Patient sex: M
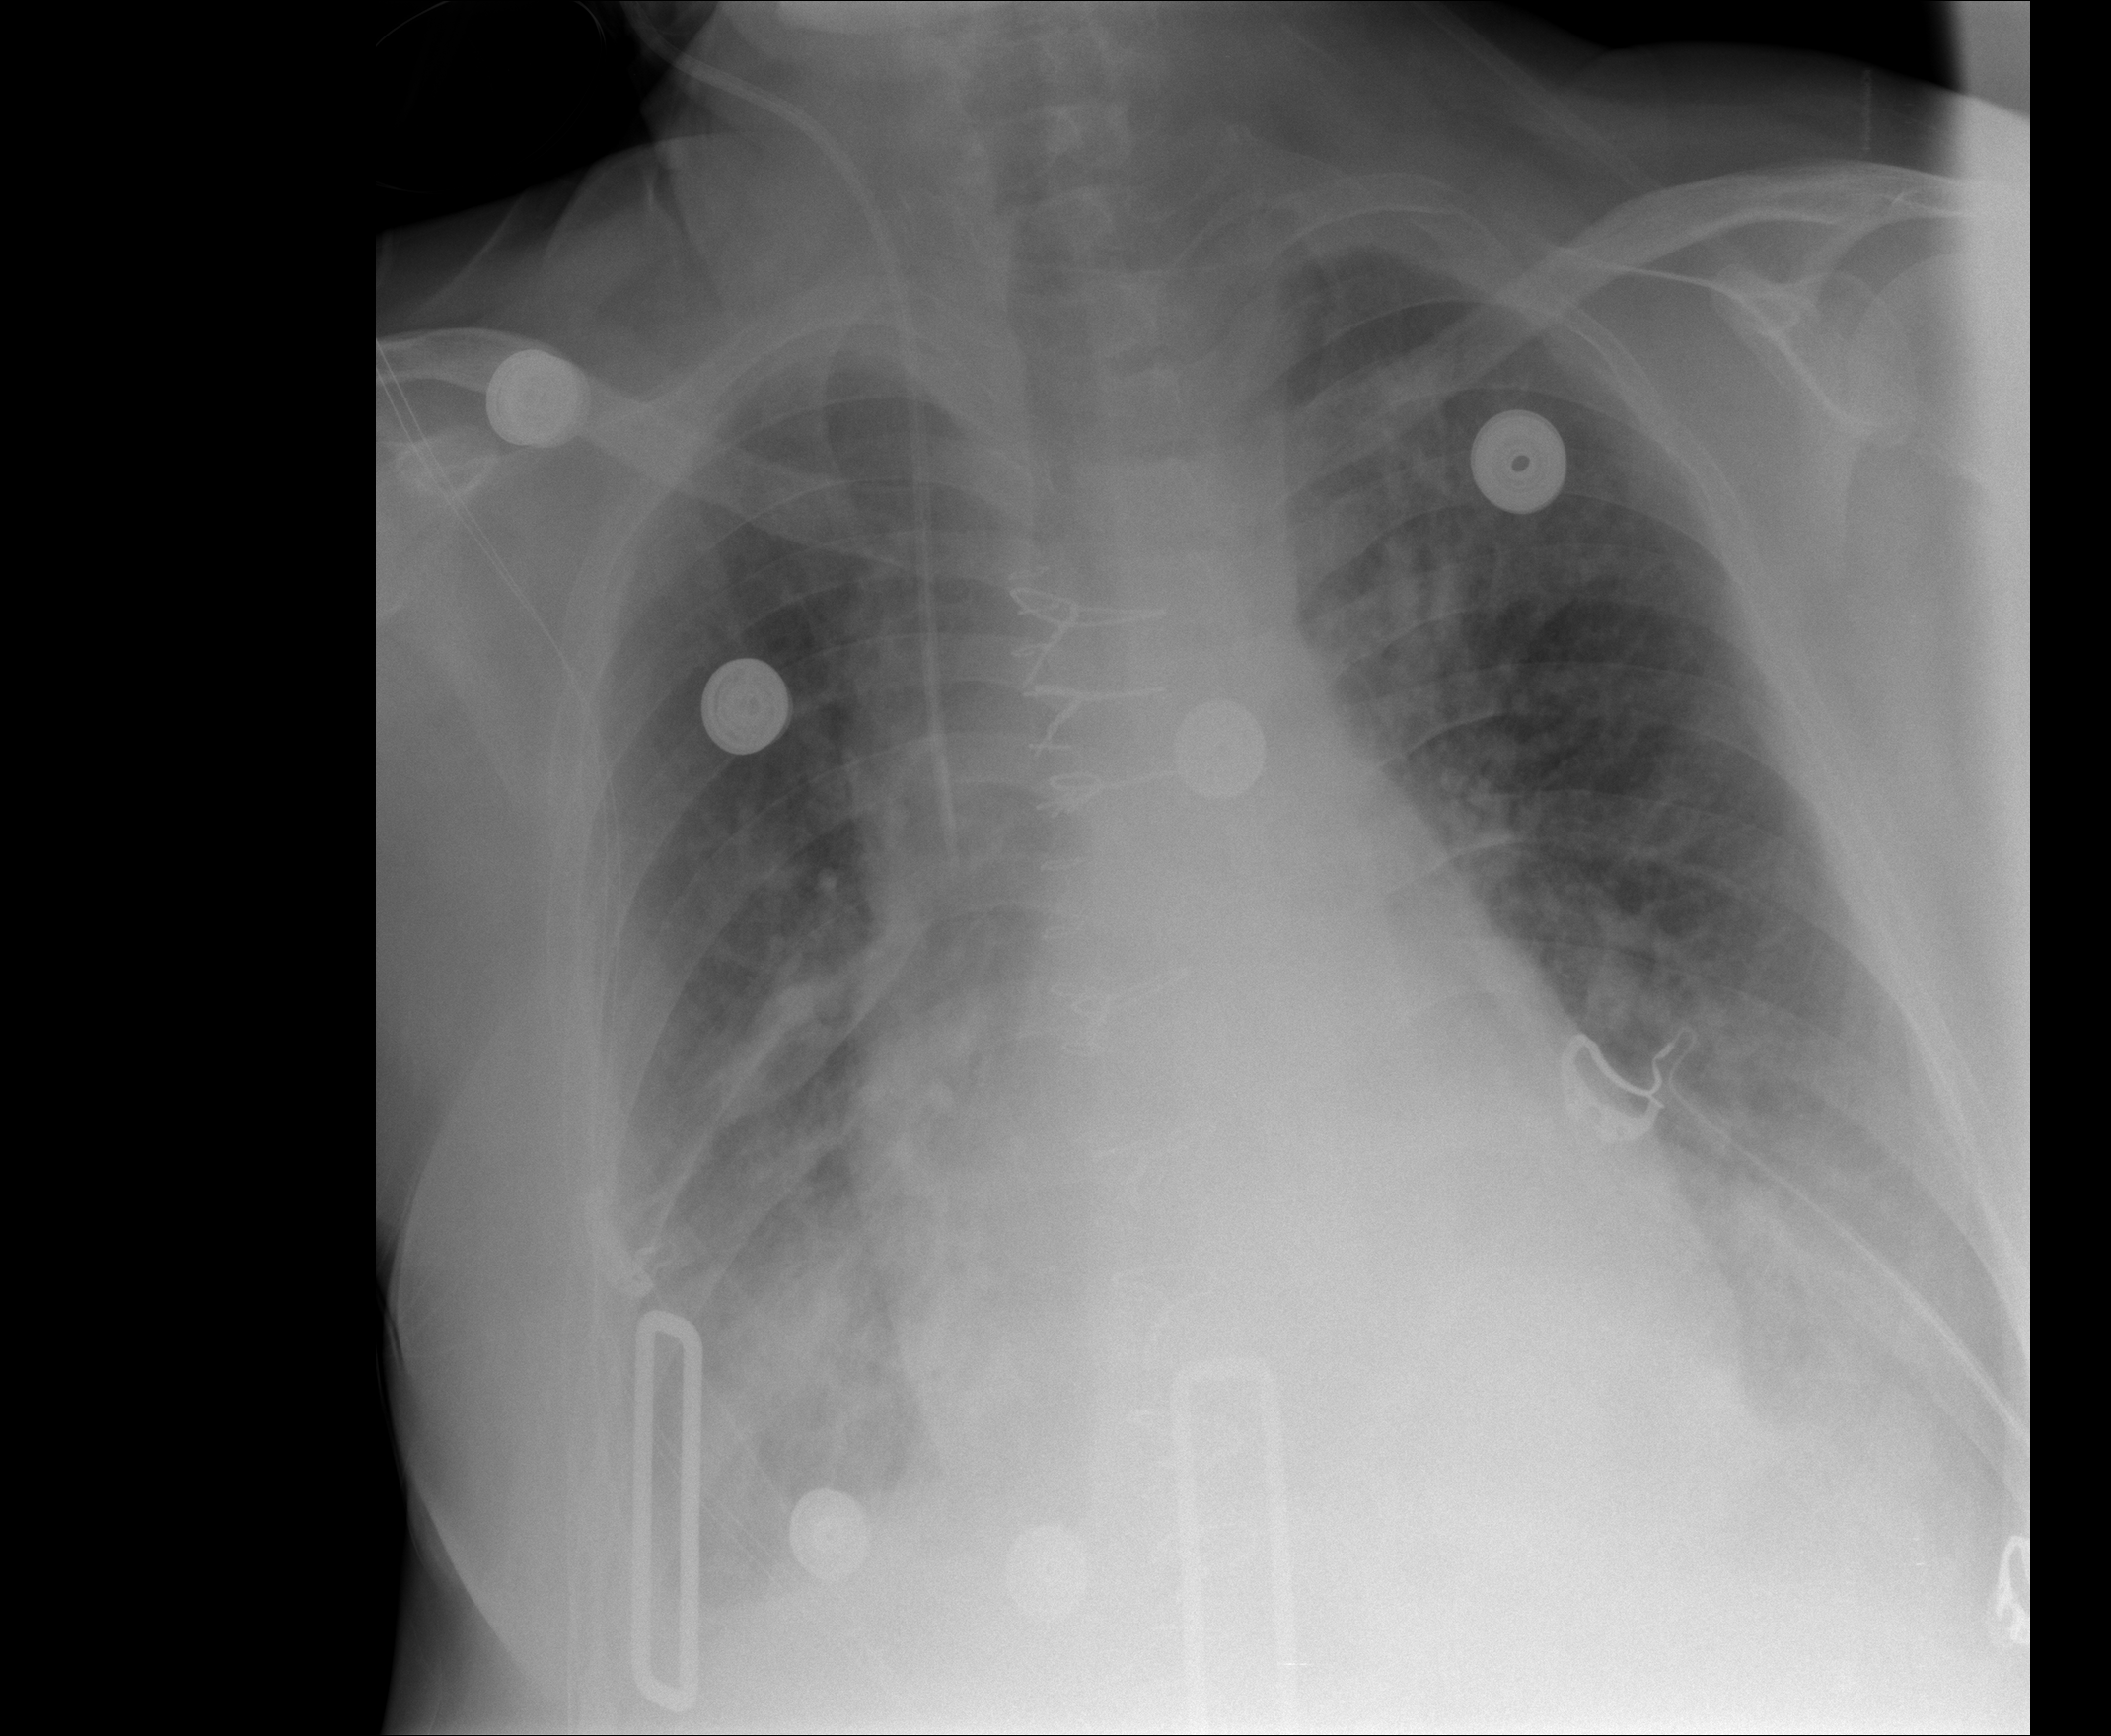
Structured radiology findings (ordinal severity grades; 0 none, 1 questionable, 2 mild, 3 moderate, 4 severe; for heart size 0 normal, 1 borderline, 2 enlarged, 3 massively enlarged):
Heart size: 0
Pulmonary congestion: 2
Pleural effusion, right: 2
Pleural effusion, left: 2
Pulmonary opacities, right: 2
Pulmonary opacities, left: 2
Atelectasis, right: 2
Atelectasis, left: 2